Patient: sex F, age 39
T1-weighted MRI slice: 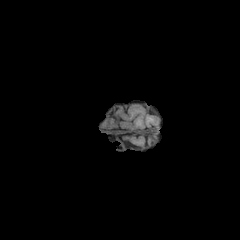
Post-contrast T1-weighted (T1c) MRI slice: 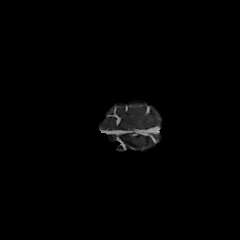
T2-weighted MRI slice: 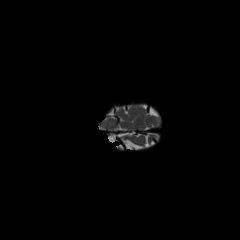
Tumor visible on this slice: no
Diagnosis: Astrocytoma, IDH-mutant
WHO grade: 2